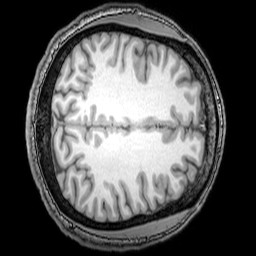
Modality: T1w
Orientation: axial
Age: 26
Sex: male
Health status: healthy
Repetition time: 0.081 s
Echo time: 0.037 s